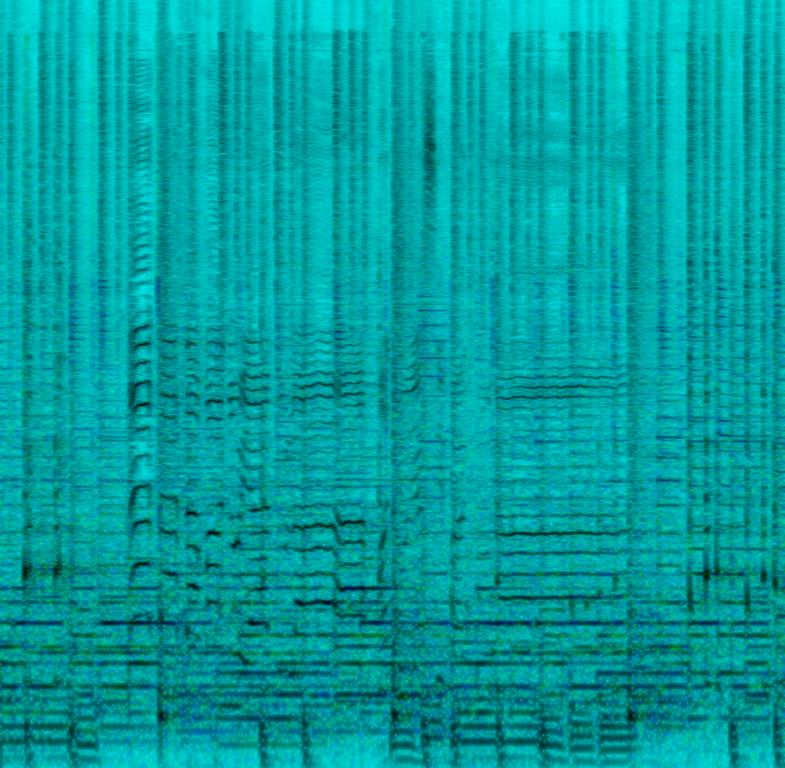
Afrobeat inspired music with an island flavor. Fingerpicked acoustic-electric nylon string guitar carries the harmony, while a male singer sings freely. syncopated electric bass and drumset meld with various African percussion.